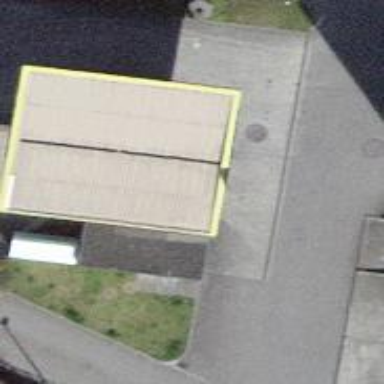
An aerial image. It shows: Fuel amenity located on the roof of building.